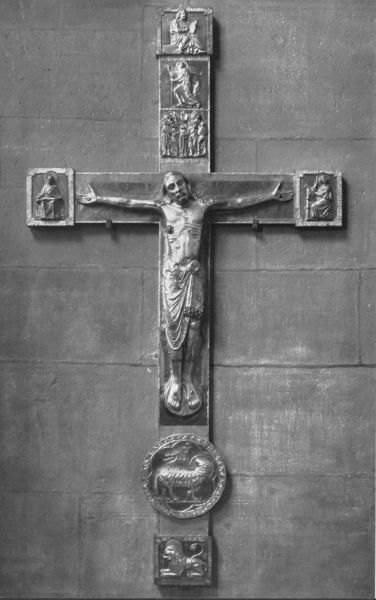
Titel: Kreuz
Standort: Freiburg, Münster (EU - D - BW)
Schlagwörter: gott, weiß, grau, pfeiler, schwarz, tier, tiere, wand, arme, steine, hände, kirche, gold, kreis, rund, engel, beine, relief, bilder, mauer, metall, eisen, hängen, lamm, medaillon, kreuz, mauerwerk, ausgebreitet, heiligenschein, christus, jesus, kreuzigung, kruzifix, löwe, maria, guss, szenen, christentum, romanisch, toto, blattgold, lukas, corpus, medailon, metallkreuz, evangelistensymbole